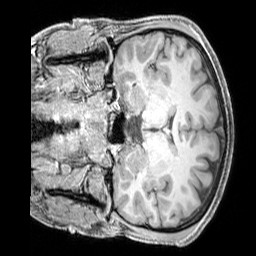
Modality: T1w
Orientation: coronal
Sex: male
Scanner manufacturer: siemens
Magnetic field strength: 3 T
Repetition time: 2.3 s
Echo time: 0.00226 s